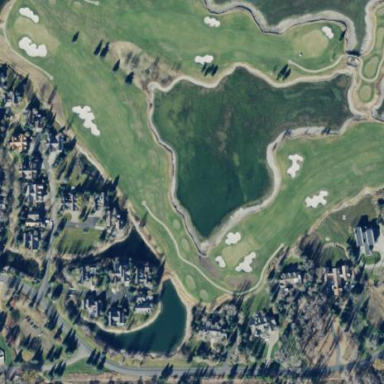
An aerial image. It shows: Grassy area serving as fairway for golf.